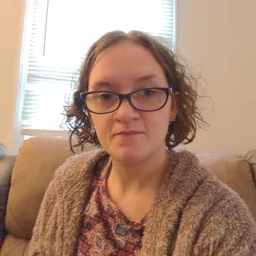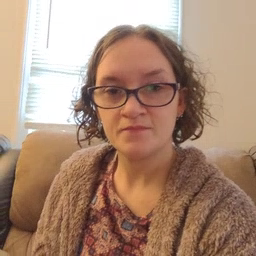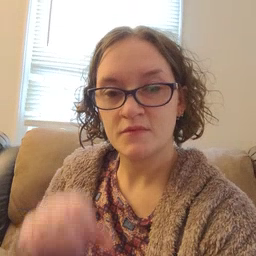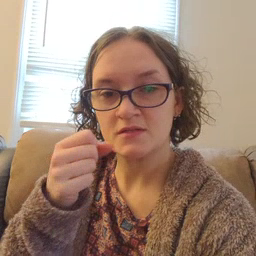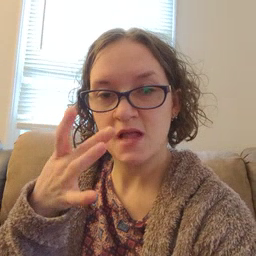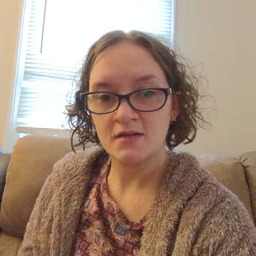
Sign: snack